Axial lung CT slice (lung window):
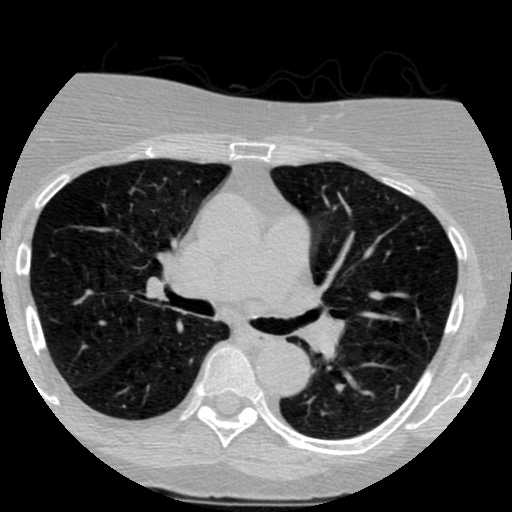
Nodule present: no